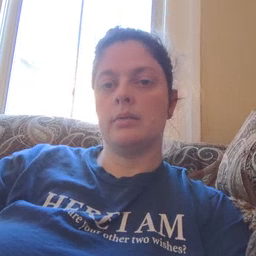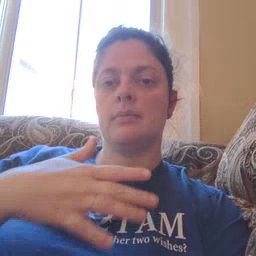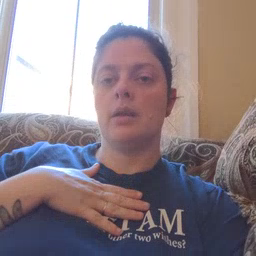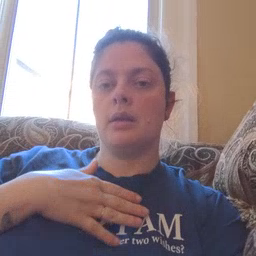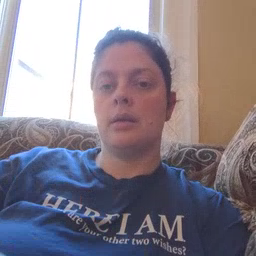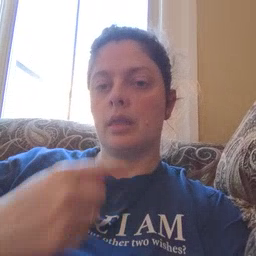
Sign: minemy